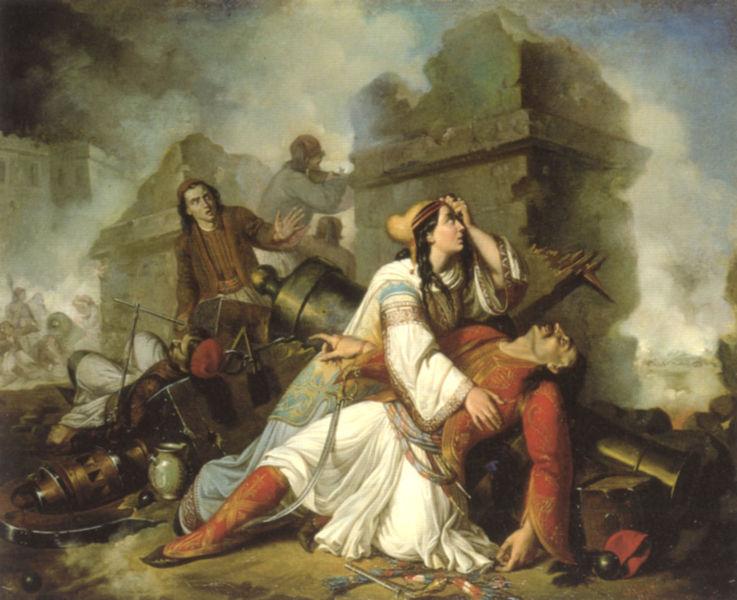
Titel: Tod des Lambro Tzavellas
Künstler: Donato Francesco de Vivo
Institution: Athen, Nationalpinakothek
Schlagwörter: gemälde, himmel, kampf, mann, menschen, frau, männer, rot, architektur, leiche, stein, tod, tot, toter, trauer, qualm, rauch, krug, vase, bogen, man, mauer, nebel, dampf, gewalt, krieg, schlacht, zerstörung, kanone, ruine, schwert, waffe, kugel, verzweiflung, leichnam, sterben, gewehr, leid, kanonenrohr, turban, gefecht, türke, kanonenkugel, mazer